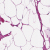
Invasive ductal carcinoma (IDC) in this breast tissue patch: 0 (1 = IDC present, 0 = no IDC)